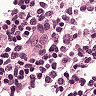
Metastatic tissue present: no